Question: There are some blocks in the picture. Find the smallest square area that can place all the small blocks in the area in a suitable way without overlapping. Return the length of the square side.
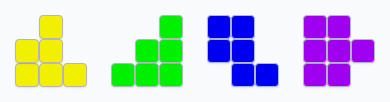
Answer: 5